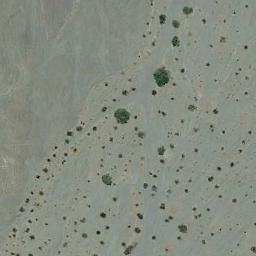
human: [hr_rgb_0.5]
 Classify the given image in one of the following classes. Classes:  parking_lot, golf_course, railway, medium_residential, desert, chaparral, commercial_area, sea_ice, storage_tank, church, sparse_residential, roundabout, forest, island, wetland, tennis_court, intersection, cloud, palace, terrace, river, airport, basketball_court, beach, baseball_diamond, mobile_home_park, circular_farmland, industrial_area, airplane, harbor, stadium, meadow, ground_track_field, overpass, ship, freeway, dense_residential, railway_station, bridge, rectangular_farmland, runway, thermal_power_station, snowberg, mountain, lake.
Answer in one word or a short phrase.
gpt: chaparral